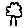
Label: tree